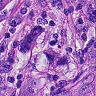
Metastatic tissue present: yes